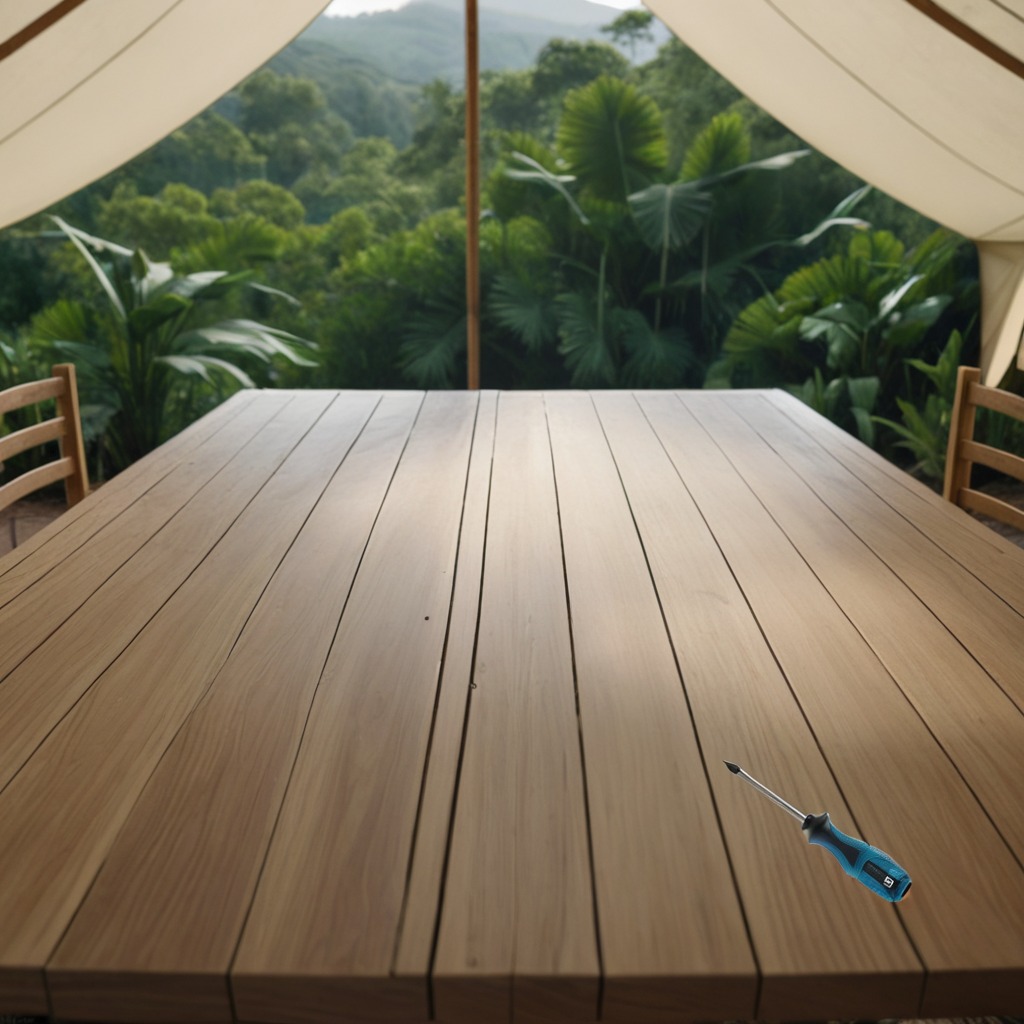
A screwdriver is lying on the wooden table in a jungle field workshop tent.